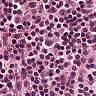
Metastatic tissue present: no